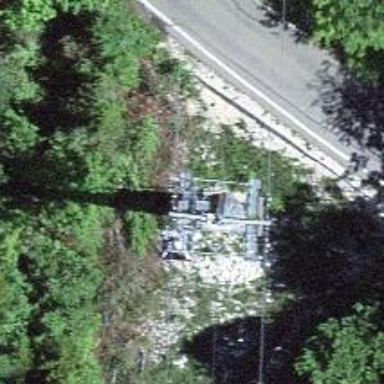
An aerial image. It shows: Pylon used for aerialway.